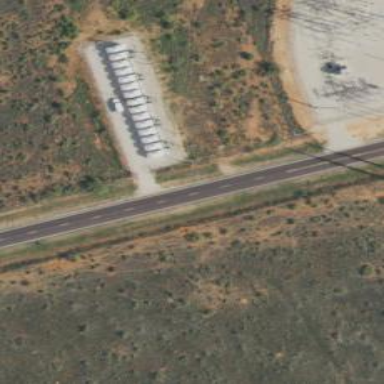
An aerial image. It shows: Generator for power supply.